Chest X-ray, PA view. Patient: 41 years old, sex F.
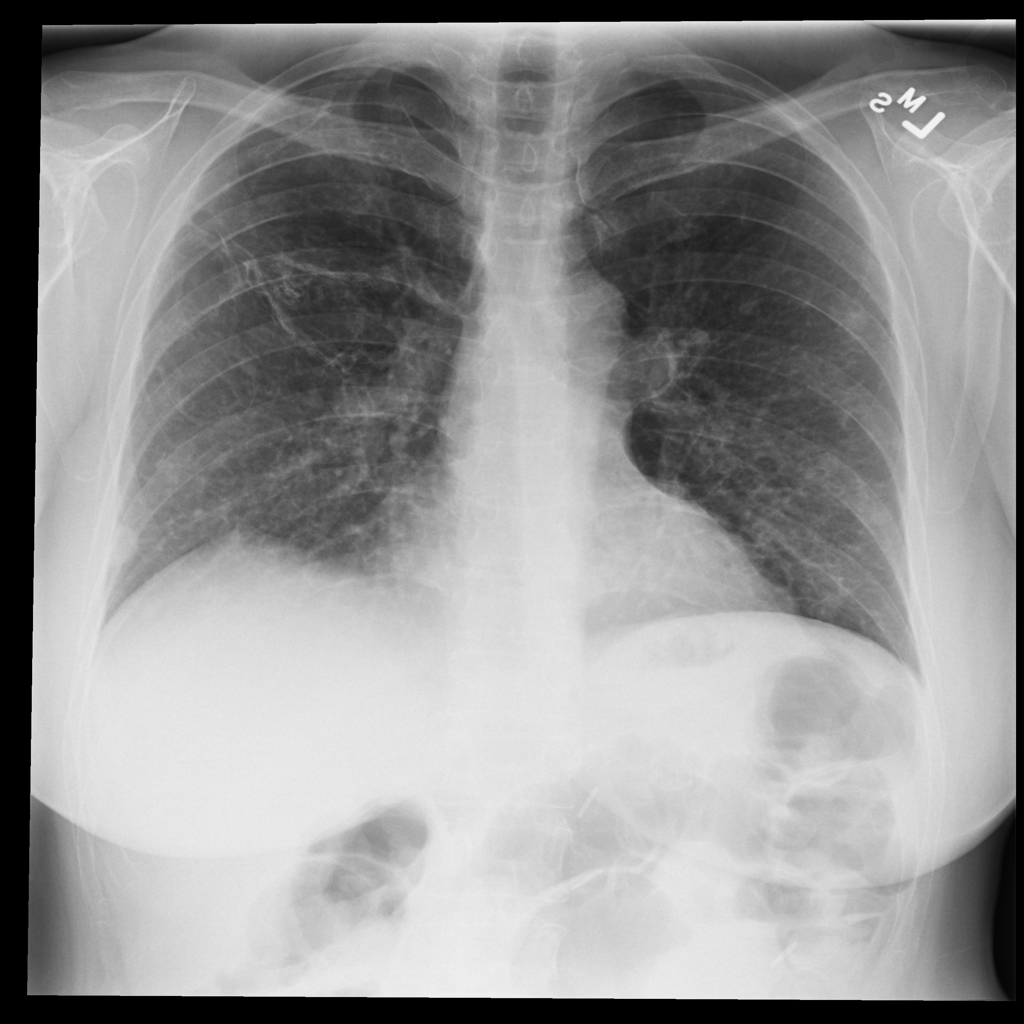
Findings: No Finding